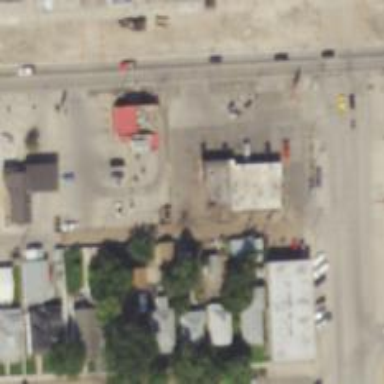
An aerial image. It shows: Convenience shop.